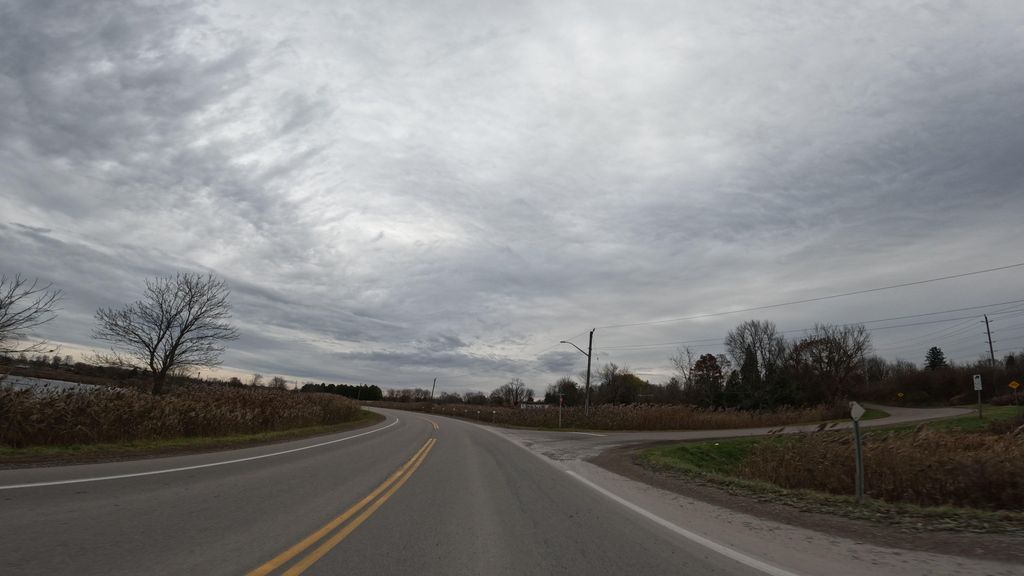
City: hamilton